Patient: sex M, age 77
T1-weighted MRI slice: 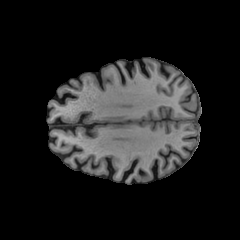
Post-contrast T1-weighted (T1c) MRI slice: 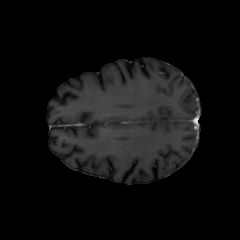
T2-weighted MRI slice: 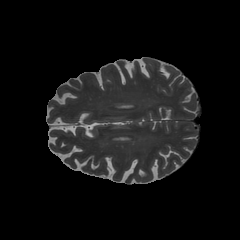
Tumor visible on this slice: no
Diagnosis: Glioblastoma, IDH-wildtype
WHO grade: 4